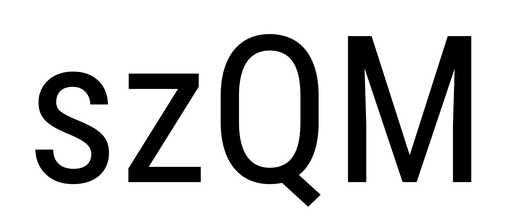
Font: Roboto_Condensed_Regular